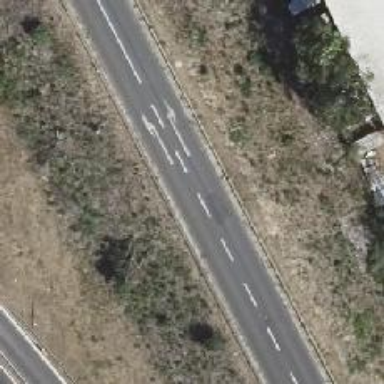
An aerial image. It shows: Asphalt motorway link.